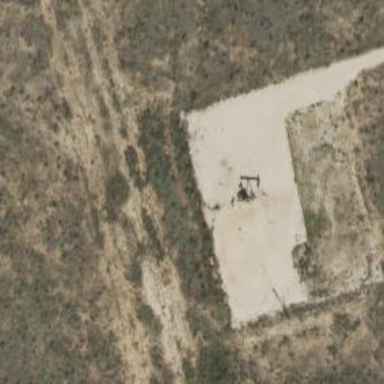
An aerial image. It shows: Petroleum well.